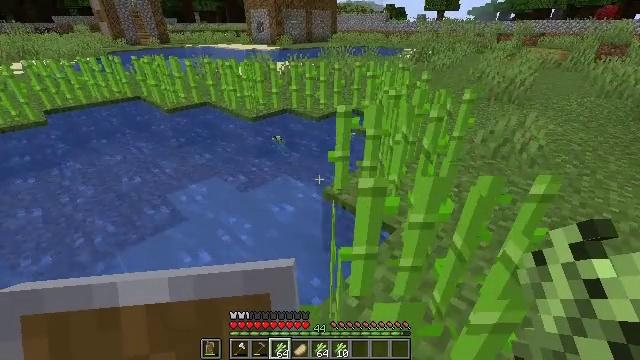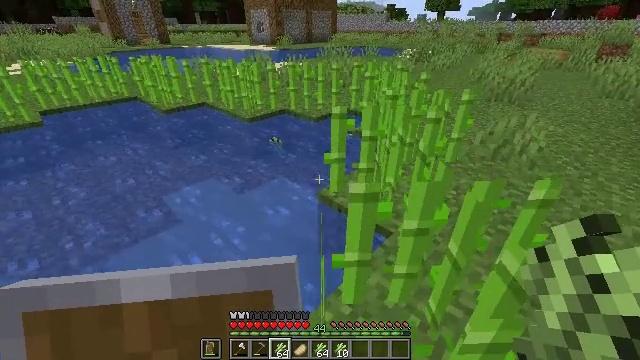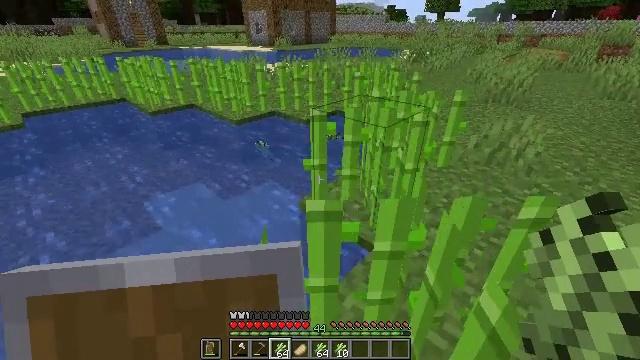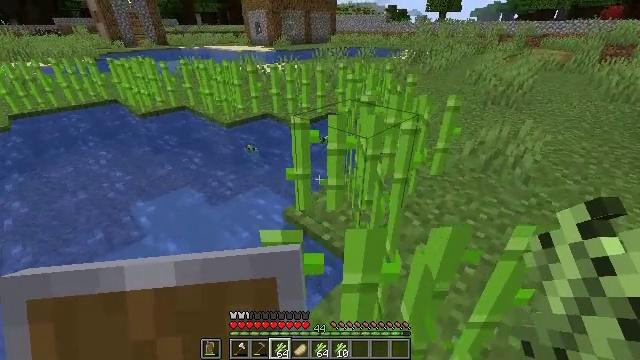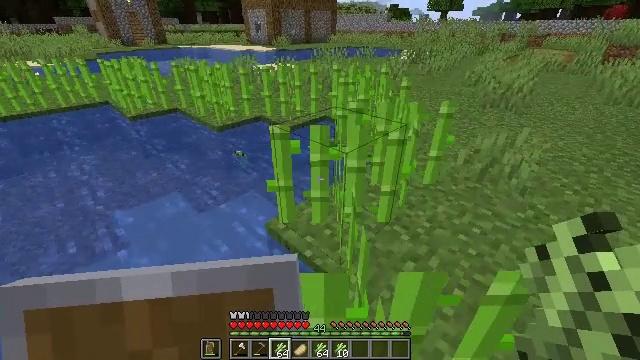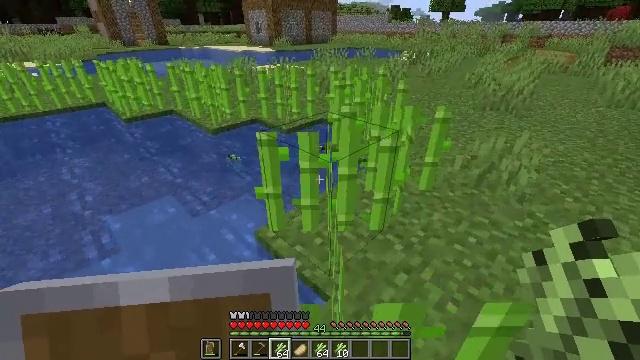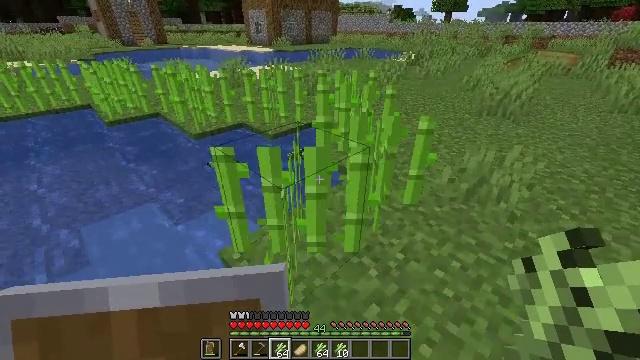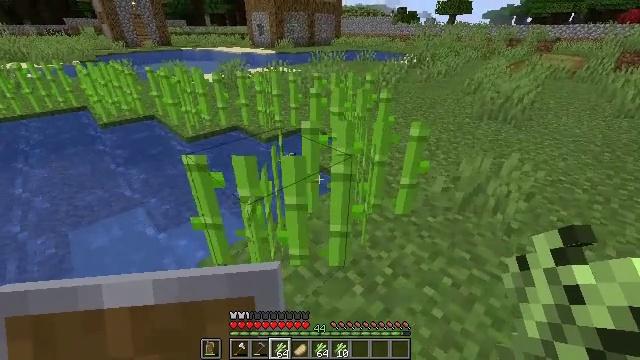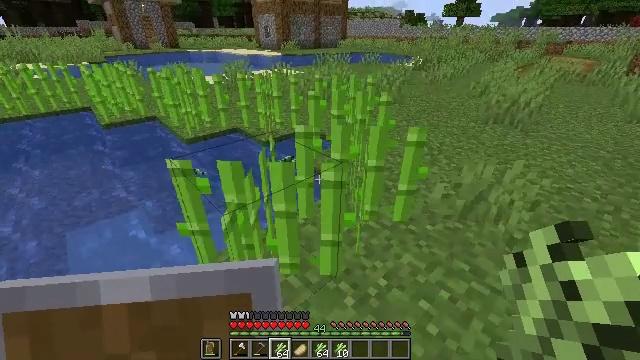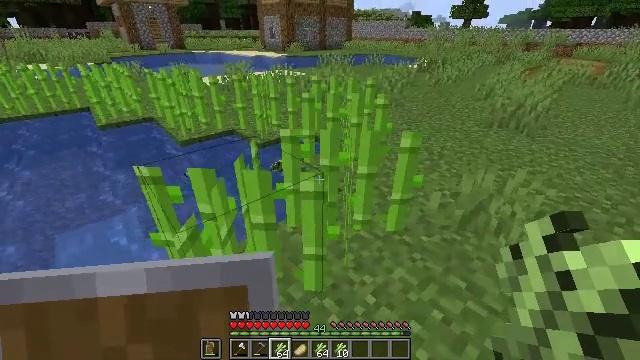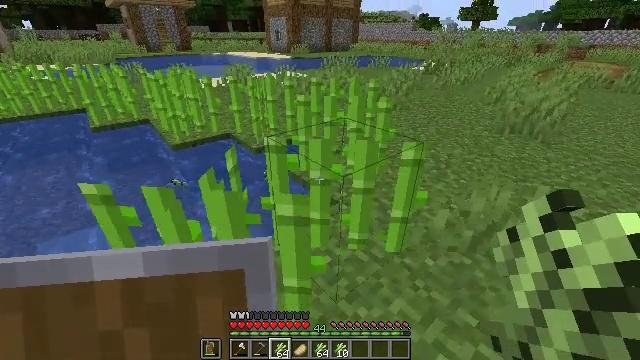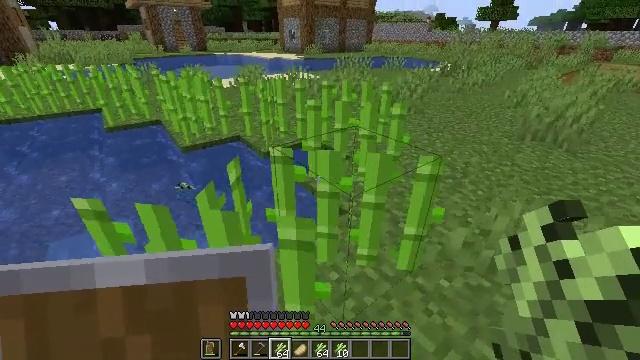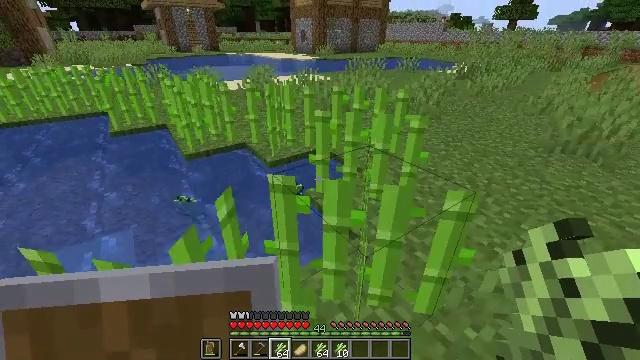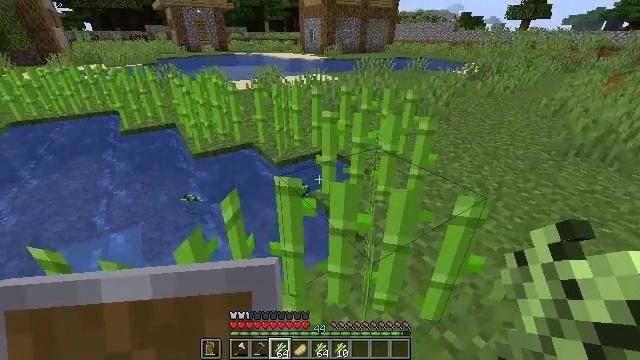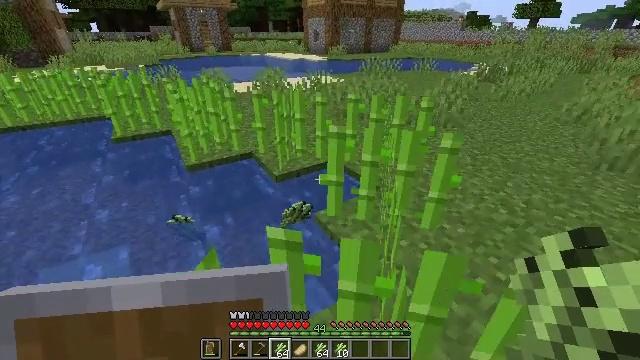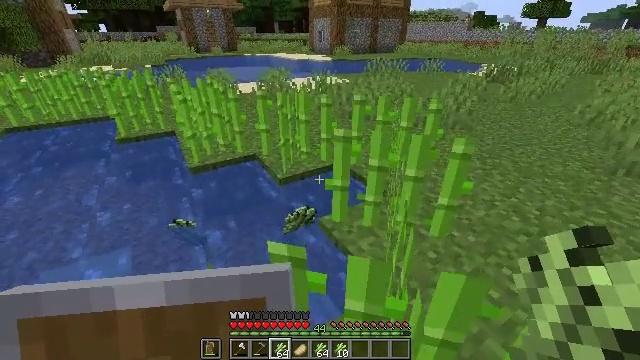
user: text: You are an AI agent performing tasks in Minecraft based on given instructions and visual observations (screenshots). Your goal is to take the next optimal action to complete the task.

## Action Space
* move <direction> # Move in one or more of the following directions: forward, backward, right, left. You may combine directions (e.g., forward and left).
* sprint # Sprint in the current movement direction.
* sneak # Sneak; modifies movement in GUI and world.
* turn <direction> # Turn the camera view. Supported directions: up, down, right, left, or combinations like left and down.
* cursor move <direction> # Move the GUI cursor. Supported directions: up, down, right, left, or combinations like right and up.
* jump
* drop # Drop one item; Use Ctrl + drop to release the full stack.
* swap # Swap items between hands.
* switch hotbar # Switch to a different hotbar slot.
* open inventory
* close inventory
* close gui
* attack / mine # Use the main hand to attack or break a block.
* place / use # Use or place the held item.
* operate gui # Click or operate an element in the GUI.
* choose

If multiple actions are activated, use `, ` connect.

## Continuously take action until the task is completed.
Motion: motion action
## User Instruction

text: Open the crafting table and craft a compass with iron and redstone.
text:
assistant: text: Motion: move forward and move right
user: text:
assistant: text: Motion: move forward and move right
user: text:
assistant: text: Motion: move forward and move right
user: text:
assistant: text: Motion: move forward and move right
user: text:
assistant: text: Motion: move forward and move right
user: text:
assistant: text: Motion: move forward and move right
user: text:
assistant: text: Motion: move forward and move right
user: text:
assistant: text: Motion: move forward and move right, turn left
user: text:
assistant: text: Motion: move forward, turn left
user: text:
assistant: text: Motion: move forward, turn left
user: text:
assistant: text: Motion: move forward, turn left
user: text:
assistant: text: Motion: move forward, turn left
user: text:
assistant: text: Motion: move forward, turn left
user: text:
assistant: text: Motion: move forward
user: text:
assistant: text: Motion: move forward, turn left
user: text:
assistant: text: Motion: move forward, turn left
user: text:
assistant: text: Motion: move forward, turn left
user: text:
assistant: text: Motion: move forward, turn left
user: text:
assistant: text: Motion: move forward, turn left
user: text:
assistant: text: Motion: move forward, turn left
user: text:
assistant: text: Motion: move forward, turn left and down
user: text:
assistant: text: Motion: move forward, turn left
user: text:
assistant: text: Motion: move forward, turn left and up
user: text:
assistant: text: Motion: move forward, turn left and up
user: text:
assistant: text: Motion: move forward, turn left and up
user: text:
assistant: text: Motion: move forward, turn left and up
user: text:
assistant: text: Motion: move forward, turn left and up
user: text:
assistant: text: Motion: move forward, turn left and up
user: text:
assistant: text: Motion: move forward, turn left and up
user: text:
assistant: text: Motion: move forward, turn left and up